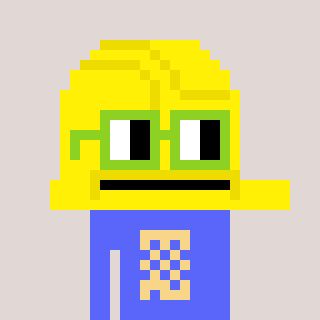
a pixel art character with square light green glasses, a construction helmet-shaped head and a purple-colored body on a warm background